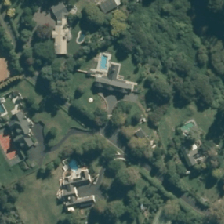
Land cover: urban_build_up